Field crop: maize
Growth stage: 2
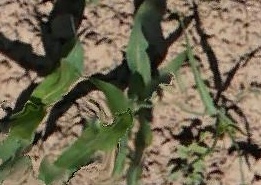
Species: maize